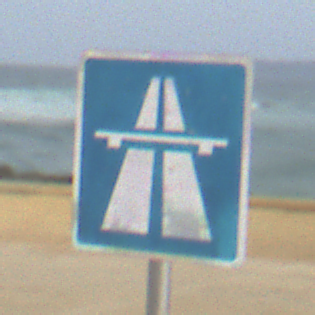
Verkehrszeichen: Autobahn
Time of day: MorningAfternoon
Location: Outdoor (Suburban)
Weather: PartlyCloudy
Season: NotSpecified
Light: Natural